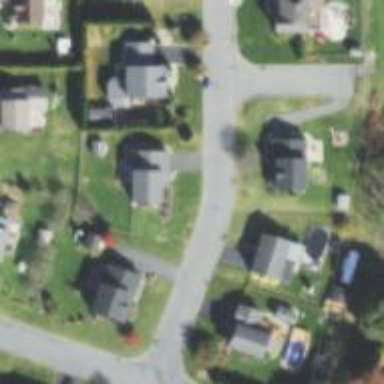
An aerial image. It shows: Residential area with homes lining the residential road.